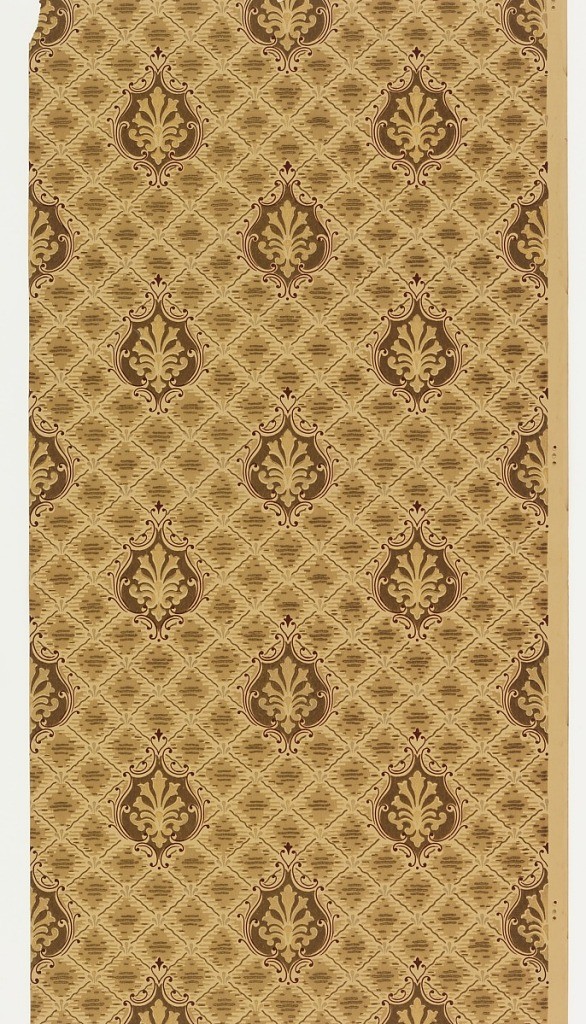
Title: Sidewall
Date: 1905–1915
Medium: Machine-printed paper, liquid mica
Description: Trellis pattern in dark brown with tripartite foliate at interstices and filled with brown shades; staggered acanthus leaf motifs in brown and gold on tan ground. Has the appearance of tufting.